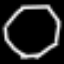
Label: octagon